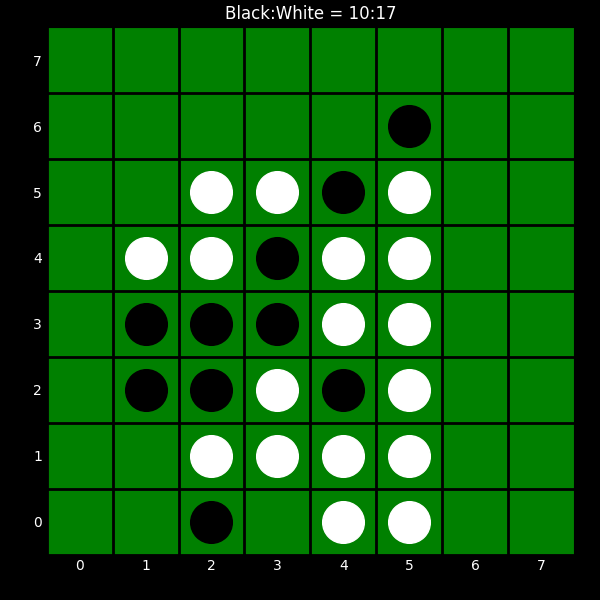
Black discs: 10
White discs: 17